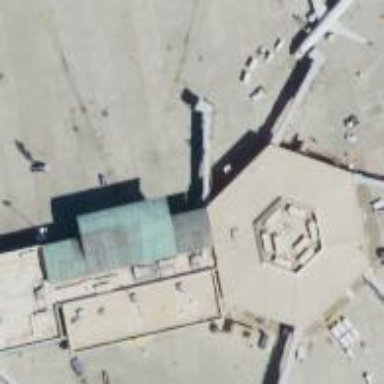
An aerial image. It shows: Airport gate.